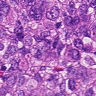
Metastatic tissue present: yes